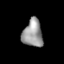
Tissue: lung
Cell type: Epithelial cells
Senescence score: 0.2334
Nuclear area (px): 537
Mean DAPI intensity: 152.21